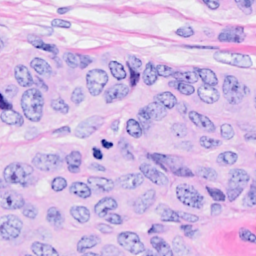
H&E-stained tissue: Breast